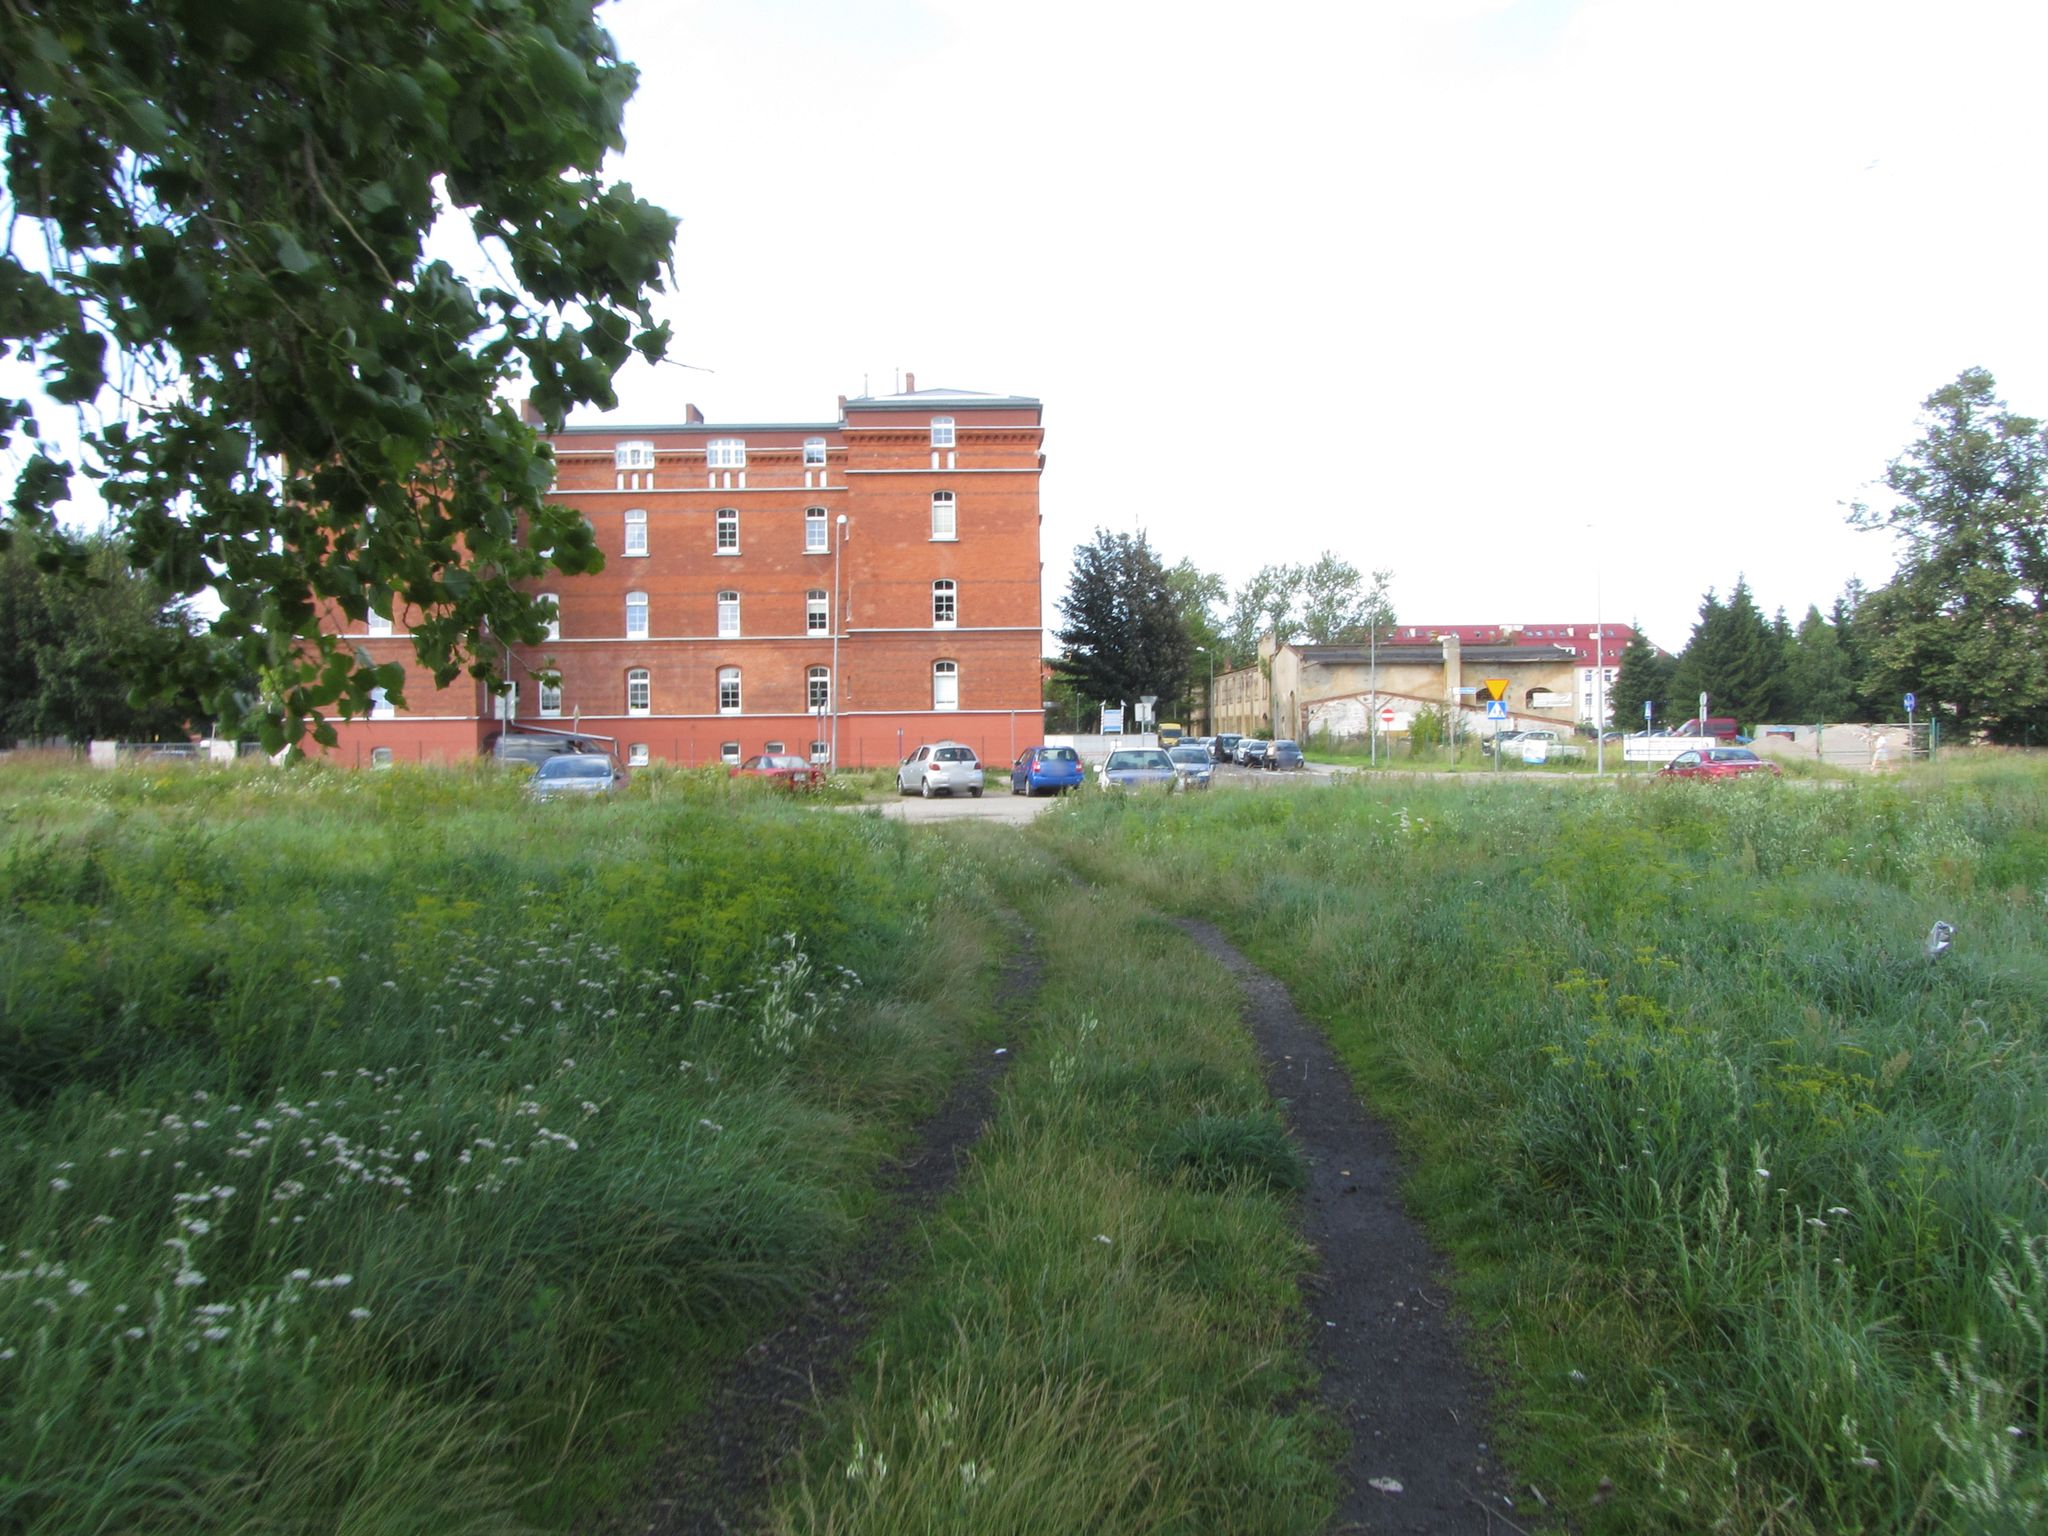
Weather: clear
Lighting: day
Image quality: slightly poor
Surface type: walking surface
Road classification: service, path
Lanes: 1
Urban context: dense urban cluster
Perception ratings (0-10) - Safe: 3.87, Lively: 4.44, Beautiful: 6.36, Boring: 9.23, Depressing: 6.24, Wealthy: 2.47